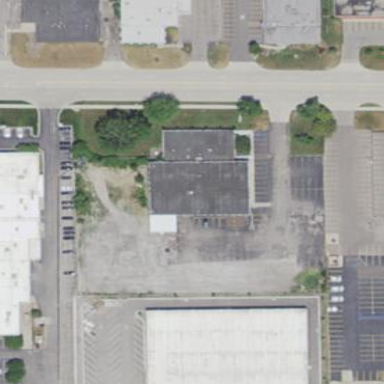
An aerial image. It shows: Commercial building.